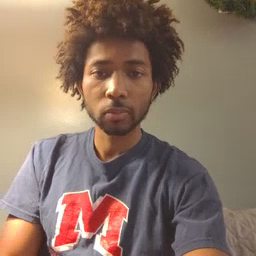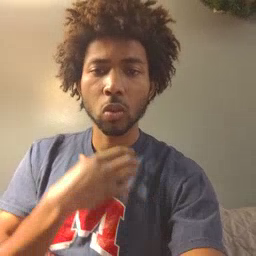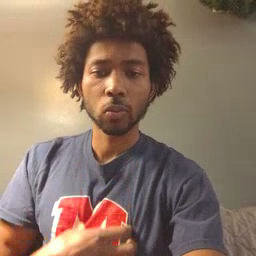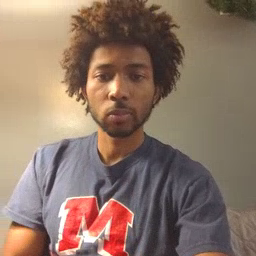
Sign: hungry